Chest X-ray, PA view. Patient: 63 years old, sex M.
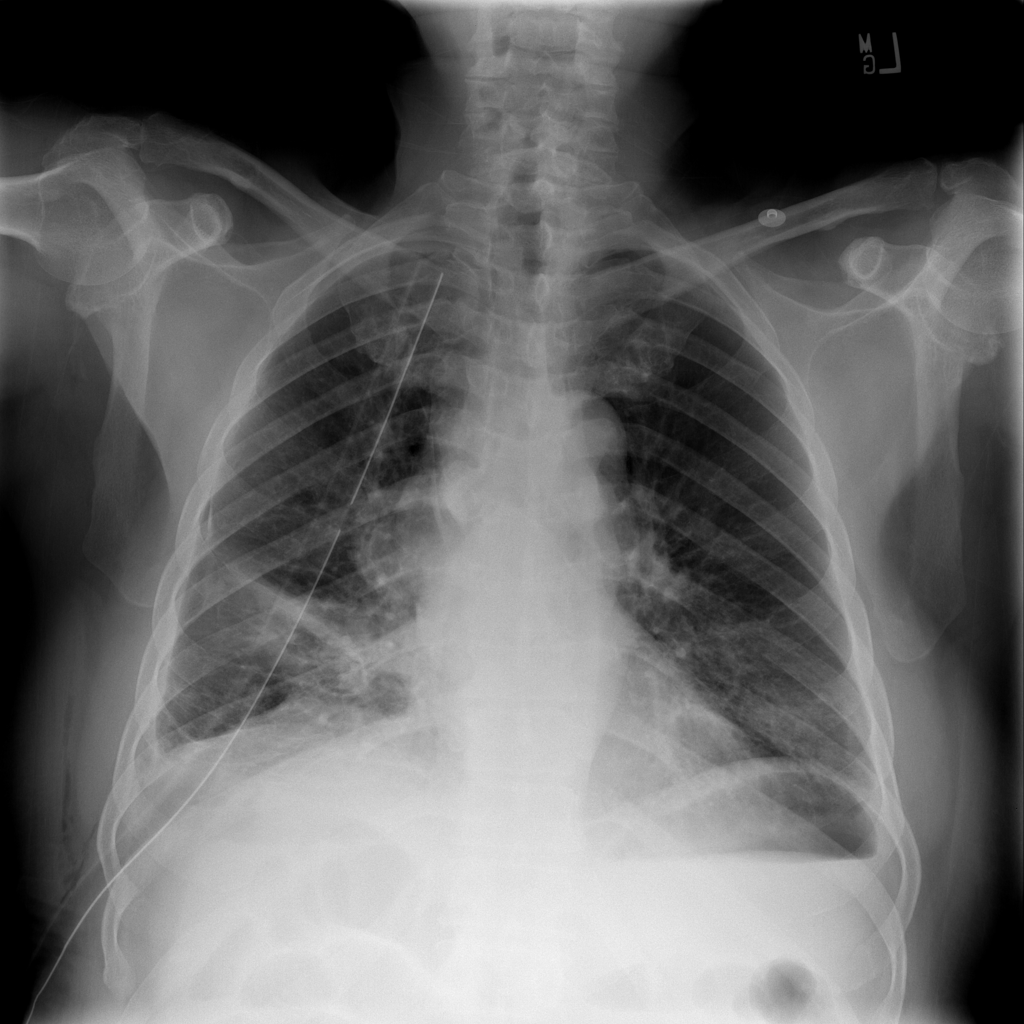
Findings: Atelectasis